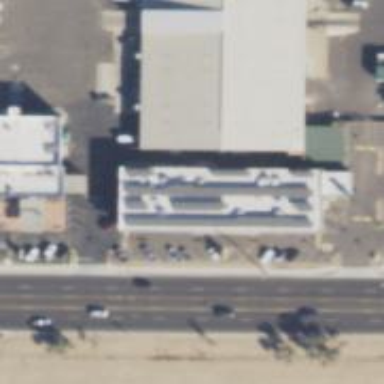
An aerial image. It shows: Car rental facility.